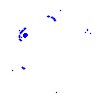
Particle: electron